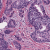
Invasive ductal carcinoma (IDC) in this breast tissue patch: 0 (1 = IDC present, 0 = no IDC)